Aerial crown-view tile of a tropical tree (Barro Colorado Island, Panama), acquired 20240611:
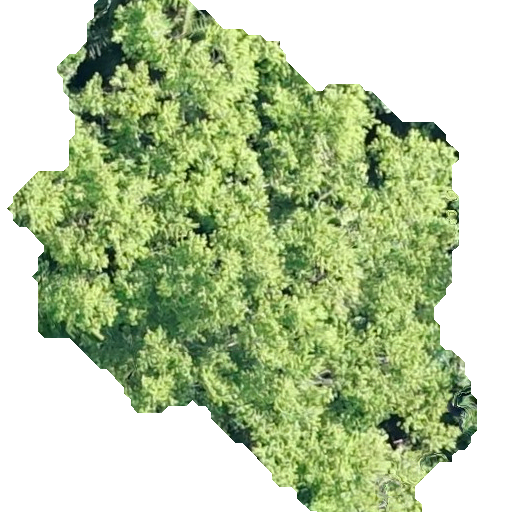
Species: Guazuma ulmifolia
GBIF accepted scientific name: Guazuma ulmifolia
Crown area: 252.093 m²